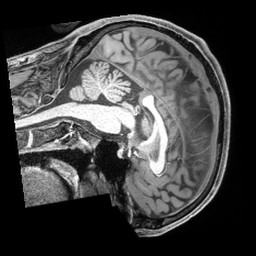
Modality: T1w
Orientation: sagittal
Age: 28
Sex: male
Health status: healthy
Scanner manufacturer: siemens
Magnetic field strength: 3 T
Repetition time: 2.4 s
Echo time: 0.00194 s